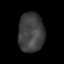
Tissue: lung
Cell type: Epithelial cells
Senescence score: 0.2226
Nuclear area (px): 992
Mean DAPI intensity: 63.405